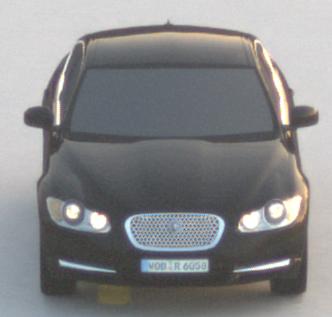
Make: Jaguar
Model: XF 3.0 V6
Detailed model: XF (X250) Limousine
Model produced from: 2010/02
Model produced until: 2010/10
Doors: 4
Color: black
Road condition: dry road
Daytime: sunrise or sunset
Contrast: low contrast